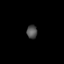
Tissue: prostate
Cell type: T cells
Senescence score: 0.2444
Nuclear area (px): 141
Mean DAPI intensity: 78.695